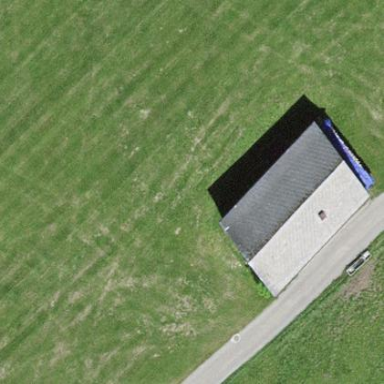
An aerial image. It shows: Gabled roof on farm auxiliary building.